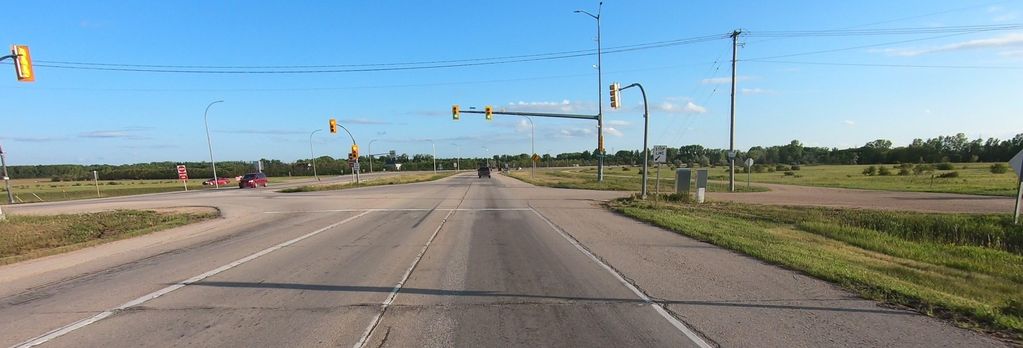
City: winnipeg